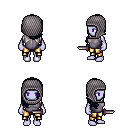
a pixel art fantasy rpg character, female body template, dark elf, purple skin, steel chest armor, gold greaves, raven right-swept hairstyle, chain hood, dagger, four views (front, back, left, right), 2x2 character sprite sheet, small pixel art, hard edges, no anti-aliasing